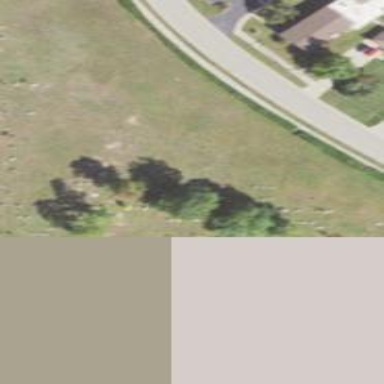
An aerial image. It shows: Sector in the cemetery.